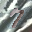
Label: 7